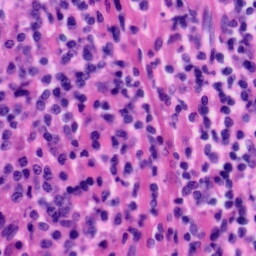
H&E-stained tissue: Tonsil